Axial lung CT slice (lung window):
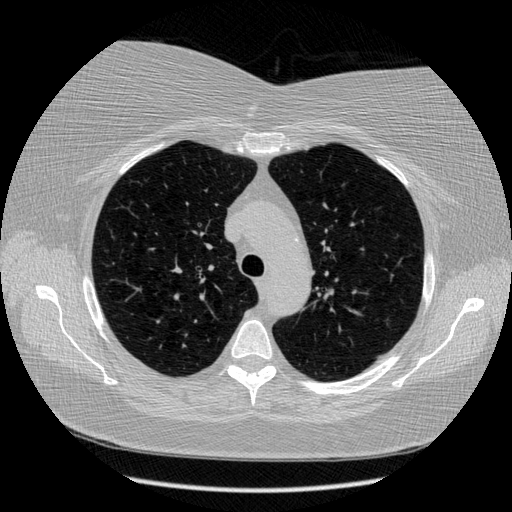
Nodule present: no